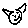
Label: cat